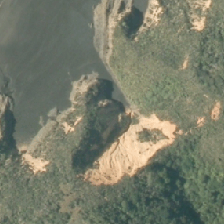
Land cover: manuka_kanuka